Aerial crown-view tile of a tropical tree (Barro Colorado Island, Panama), acquired 20250512:
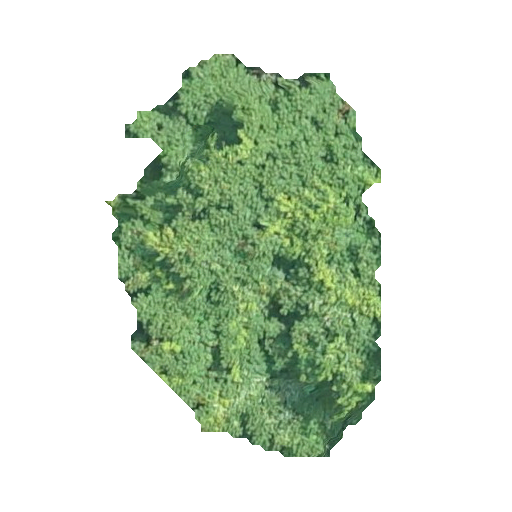
Species: Tachigali panamensis
GBIF accepted scientific name: Tachigali panamensis
Crown area: 120.41 m²